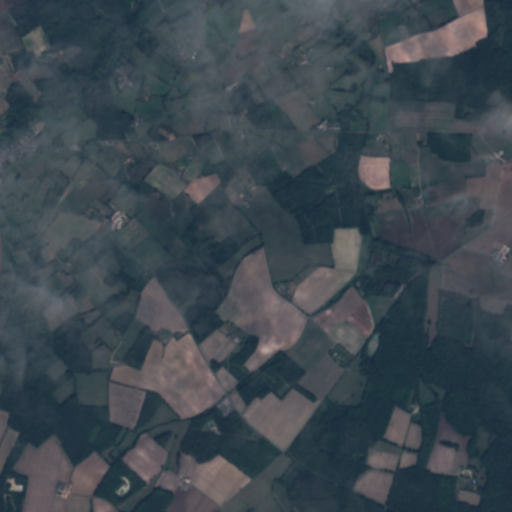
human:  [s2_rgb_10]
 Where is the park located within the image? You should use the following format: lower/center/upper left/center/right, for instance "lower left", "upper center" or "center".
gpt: The park is located in the upper left of the image.
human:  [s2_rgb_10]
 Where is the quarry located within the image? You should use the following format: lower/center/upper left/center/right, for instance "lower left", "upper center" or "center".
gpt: The quarry is located in the center right of the image.
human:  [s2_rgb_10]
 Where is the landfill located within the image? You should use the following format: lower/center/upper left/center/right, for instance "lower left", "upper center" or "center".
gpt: There is no landfill in the image.